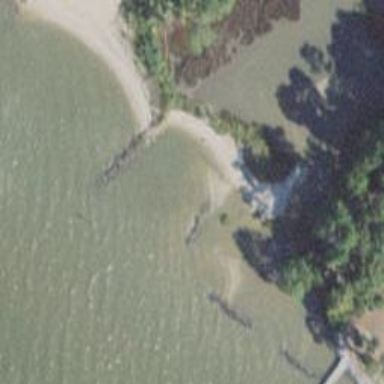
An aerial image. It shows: Breakwater structure.